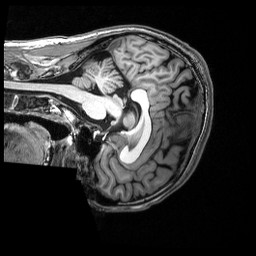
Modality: T1w
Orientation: sagittal
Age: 20
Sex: male
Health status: healthy
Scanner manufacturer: siemens
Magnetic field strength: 3 T
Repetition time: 2.53 s
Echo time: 0.00339 s